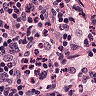
Metastatic tissue present: no